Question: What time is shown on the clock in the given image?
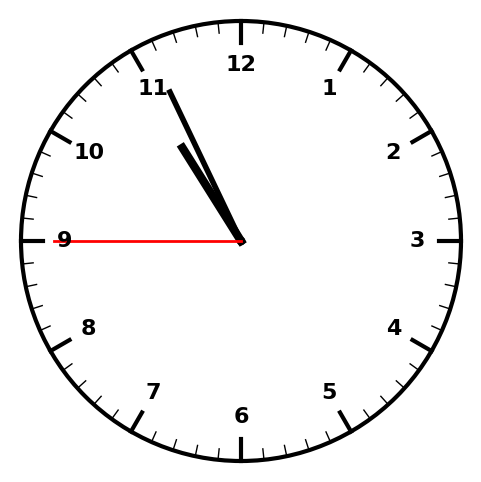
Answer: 10:55:45